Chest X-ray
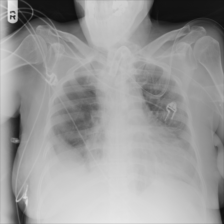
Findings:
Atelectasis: positive
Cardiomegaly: negative
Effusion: negative
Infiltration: positive
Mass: negative
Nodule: negative
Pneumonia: negative
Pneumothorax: negative
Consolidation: negative
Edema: negative
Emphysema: negative
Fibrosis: negative
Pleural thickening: negative
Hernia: negative